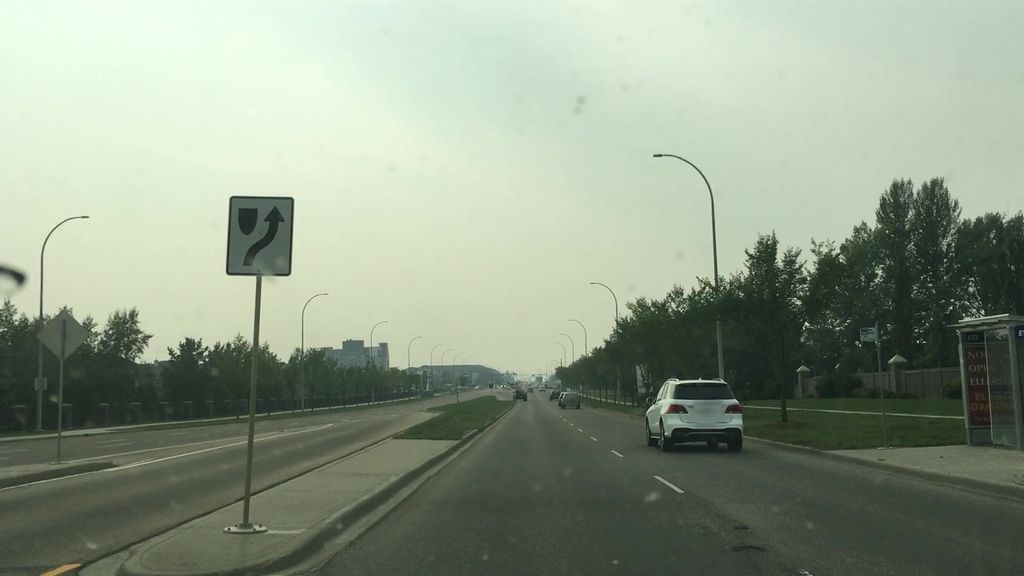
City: edmonton